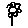
Label: flower